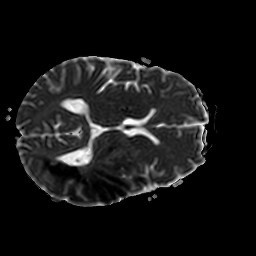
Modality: ADC
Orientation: axial
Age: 35
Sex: male
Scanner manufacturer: philips
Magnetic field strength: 3 T
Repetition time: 3.713 s
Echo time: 0.05903 s